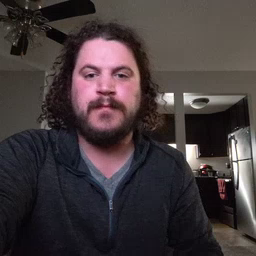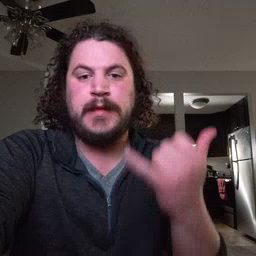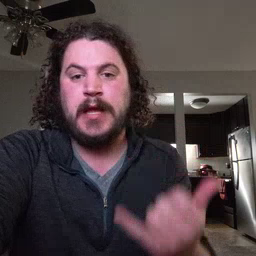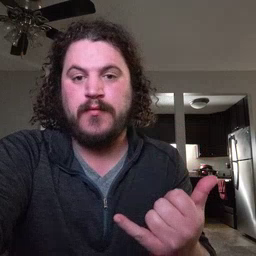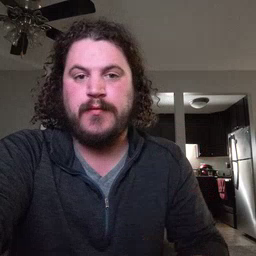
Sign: now